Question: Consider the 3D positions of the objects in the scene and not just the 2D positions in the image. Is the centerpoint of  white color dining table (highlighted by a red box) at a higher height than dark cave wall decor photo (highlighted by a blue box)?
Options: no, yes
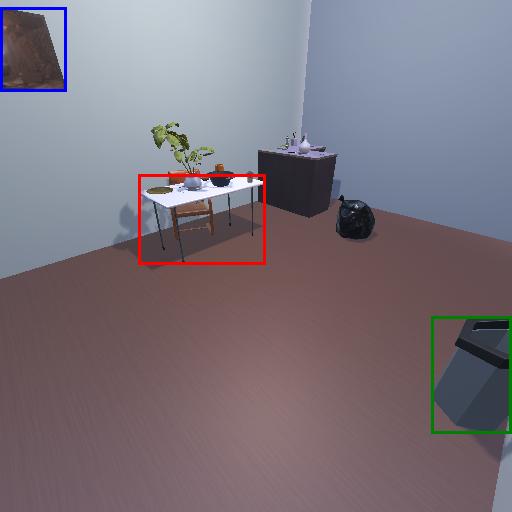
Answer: no